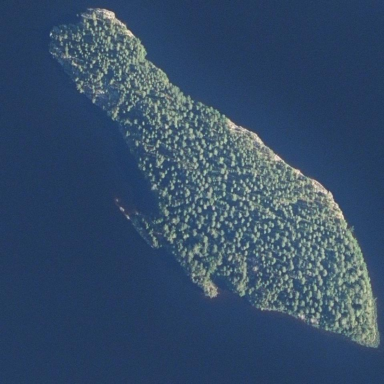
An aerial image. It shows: Islet covered with woodland.